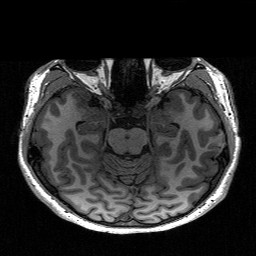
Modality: T1w
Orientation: coronal